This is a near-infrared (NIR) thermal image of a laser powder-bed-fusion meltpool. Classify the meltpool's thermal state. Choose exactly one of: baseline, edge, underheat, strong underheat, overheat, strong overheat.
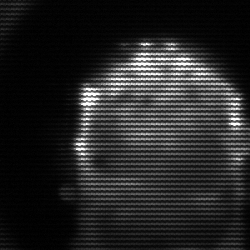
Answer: baseline